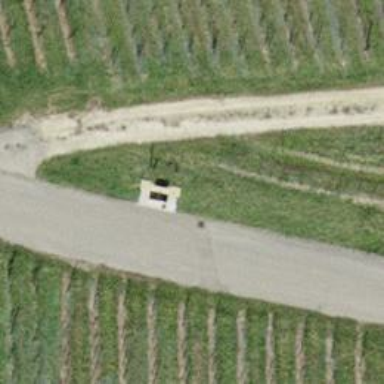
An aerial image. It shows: Wayside shrine.